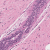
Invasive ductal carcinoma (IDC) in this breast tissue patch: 0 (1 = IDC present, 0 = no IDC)